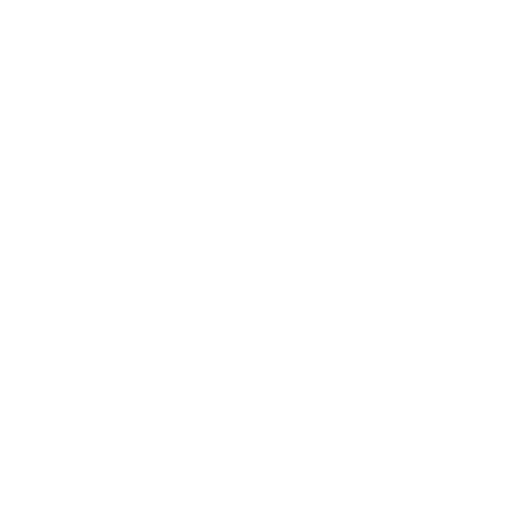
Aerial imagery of cliff(s) in California named Espada Bluff containing shrub, open water, open development, grassland, and herbaceous wetlands